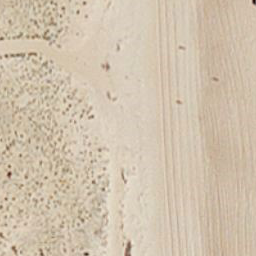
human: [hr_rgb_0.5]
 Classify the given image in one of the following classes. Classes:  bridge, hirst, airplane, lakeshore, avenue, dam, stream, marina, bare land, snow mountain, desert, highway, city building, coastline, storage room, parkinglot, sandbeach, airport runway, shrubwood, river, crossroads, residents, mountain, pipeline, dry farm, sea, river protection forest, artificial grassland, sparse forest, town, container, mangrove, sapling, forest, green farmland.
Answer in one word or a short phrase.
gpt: sandbeach